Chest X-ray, AP view. Patient: 46 years old, sex M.
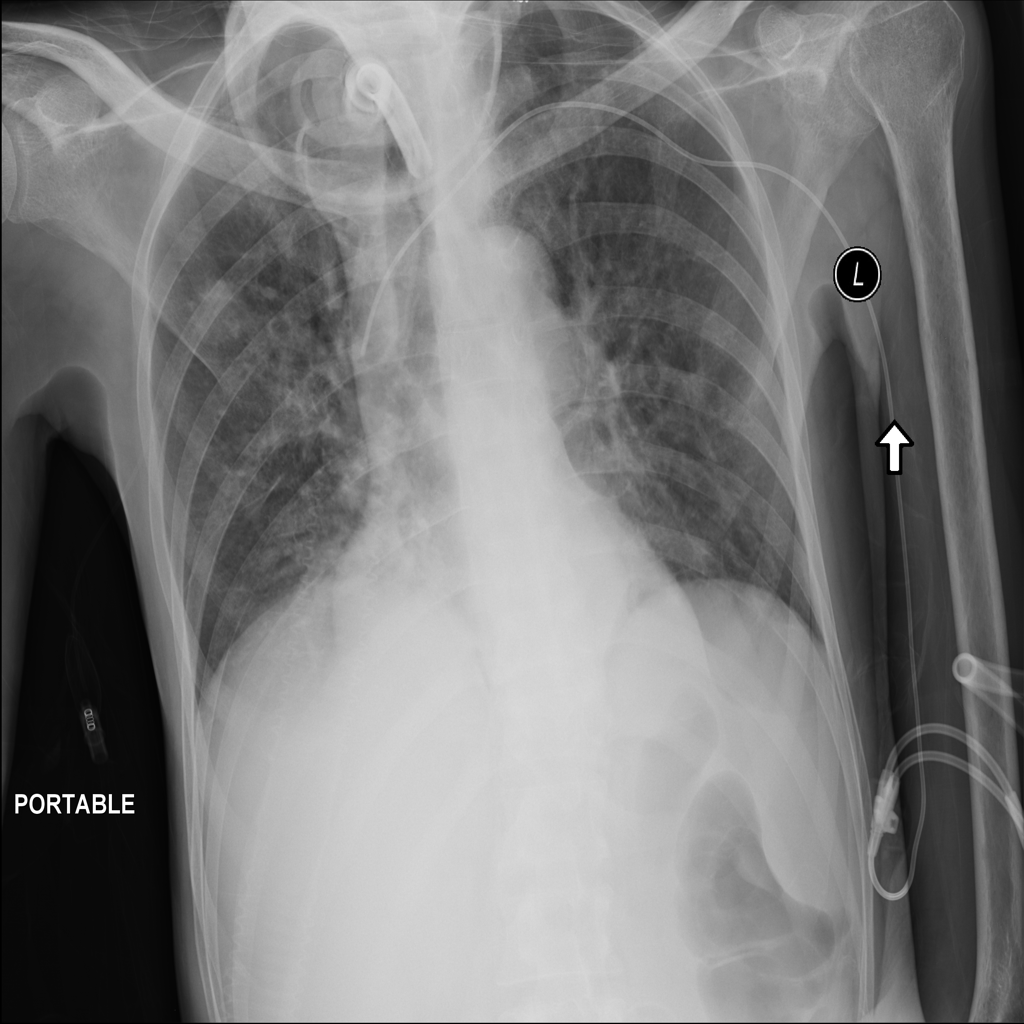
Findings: Infiltration